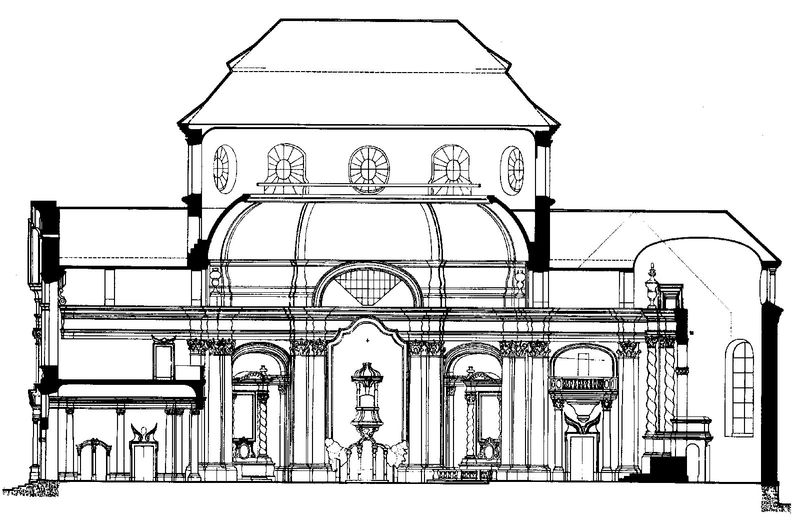
Titel: Klosterkirche Weltenburg
Künstler: Cosmas Damian Asam
Standort: Weltenburg, Benediktiner-Klosterkirche (EU - D)
Schlagwörter: weiß, fenster, schwarz, skizze, säule, säulen, tür, zeichnung, dach, gebäude, schloss, brunnen, balkon, ansicht, bogen, türen, giebel, kuppel, bögen, dom, schnitt, entwurf, sims, plan